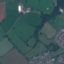
Land use / land cover class: Pasture